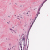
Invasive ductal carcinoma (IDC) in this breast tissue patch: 0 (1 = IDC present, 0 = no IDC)